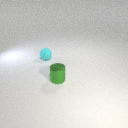
small cyan rubber sphere to the left of small green metal cylinder